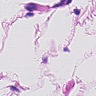
Metastatic tissue present: no